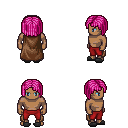
a pixel art fantasy rpg character, male body template, human, dark skin, brown cape, red pants, pink pageboy hairstyle, gray slippers, four views (front, back, left, right), 2x2 character sprite sheet, small pixel art, hard edges, no anti-aliasing